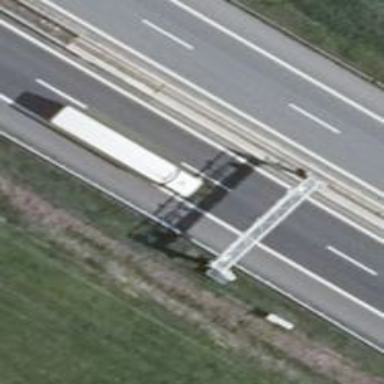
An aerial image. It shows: Gantry structure.